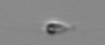
Label: flagellate_morphotype3